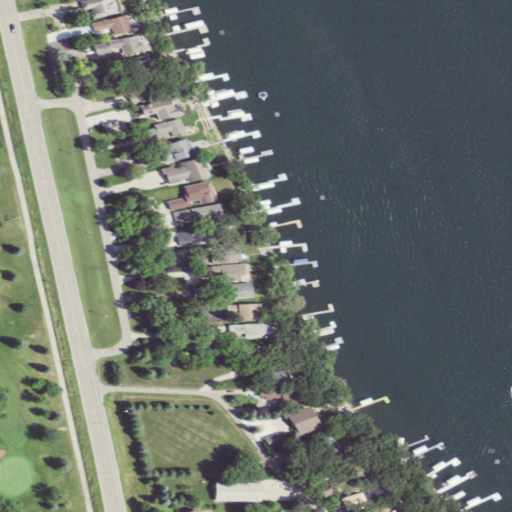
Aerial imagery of beach in Iowa named Egralharve Beach containing open water, low intensity development, open development, medium intensity development, pasture, mixed forest, and shrub